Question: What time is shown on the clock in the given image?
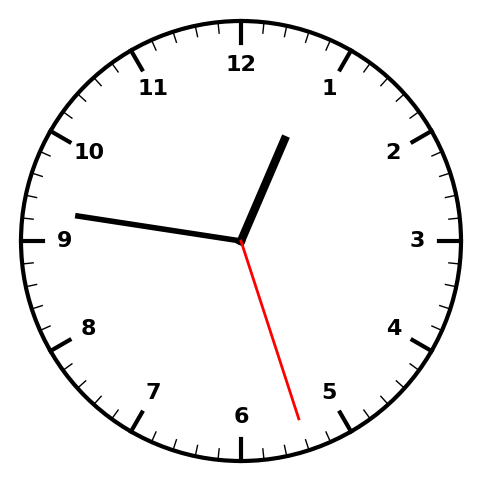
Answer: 12:46:27